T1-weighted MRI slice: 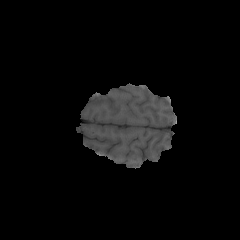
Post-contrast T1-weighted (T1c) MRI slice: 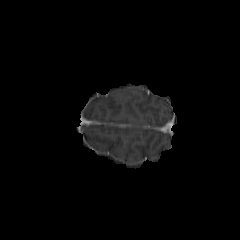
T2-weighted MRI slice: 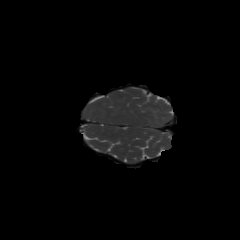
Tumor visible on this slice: no